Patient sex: M
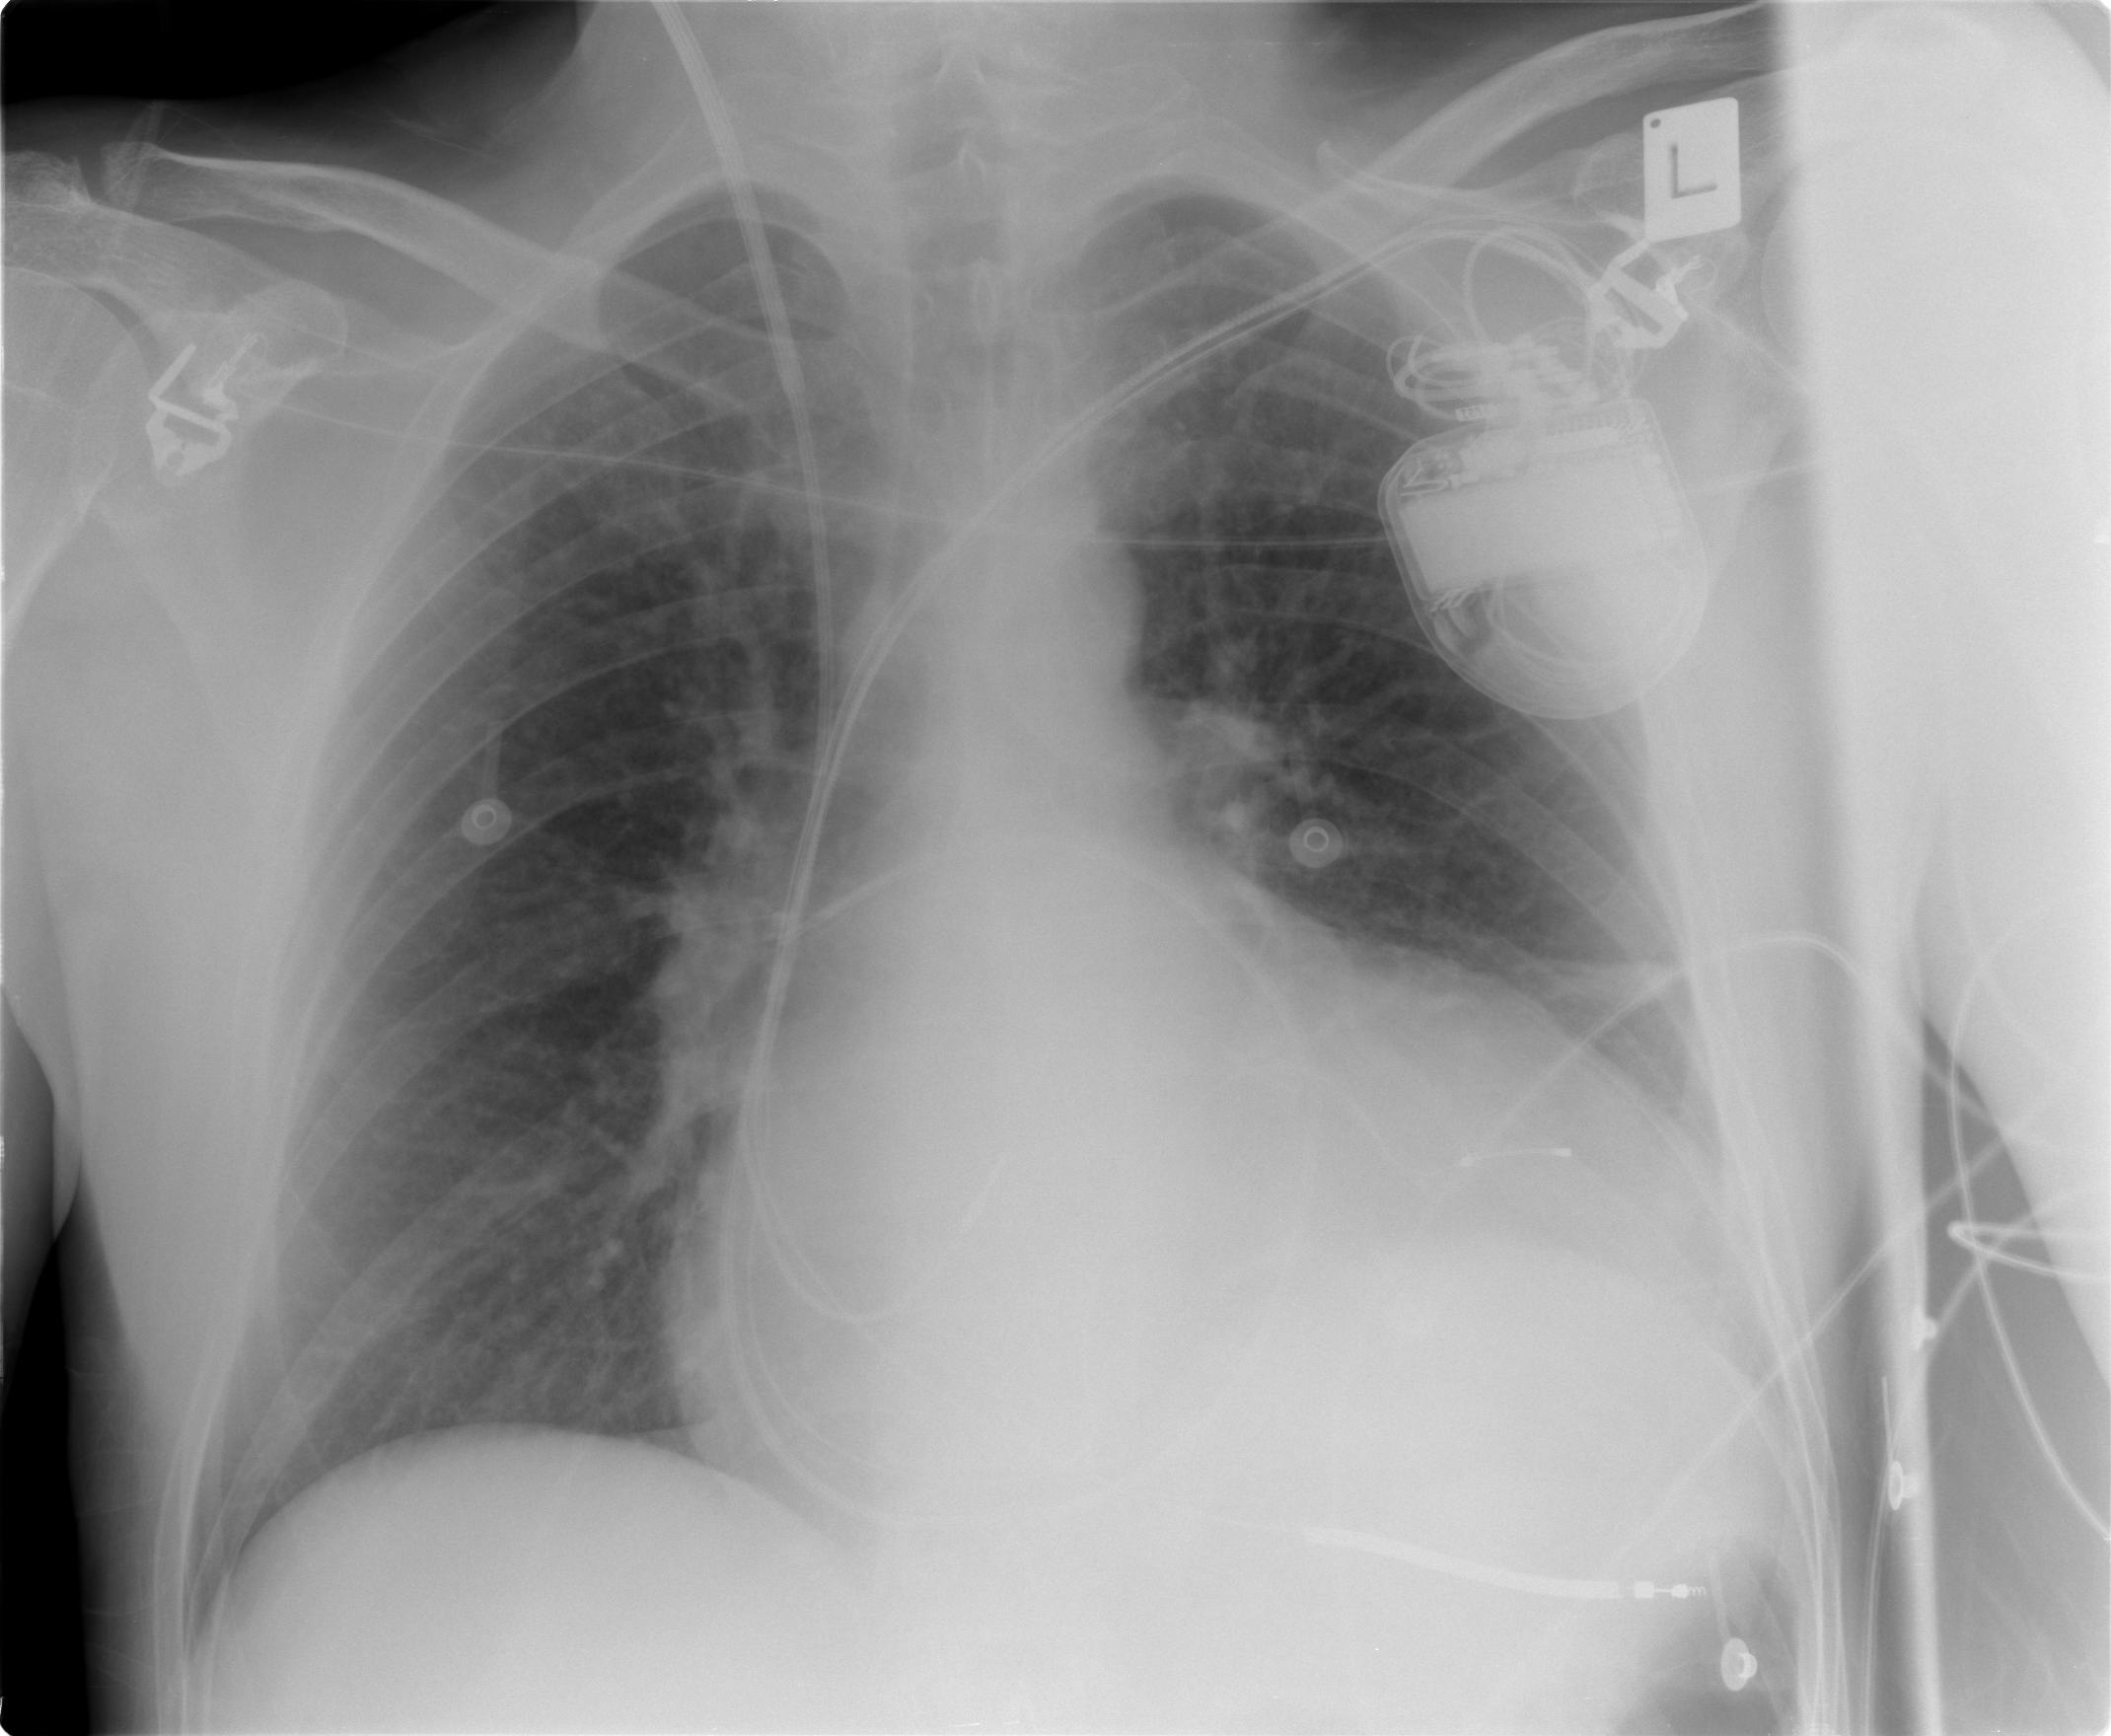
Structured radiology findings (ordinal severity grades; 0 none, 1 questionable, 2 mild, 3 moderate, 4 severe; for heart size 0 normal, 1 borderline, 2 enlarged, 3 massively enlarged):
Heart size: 3
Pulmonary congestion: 2
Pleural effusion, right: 0
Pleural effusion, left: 0
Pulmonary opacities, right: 0
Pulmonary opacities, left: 0
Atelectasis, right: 0
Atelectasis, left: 2